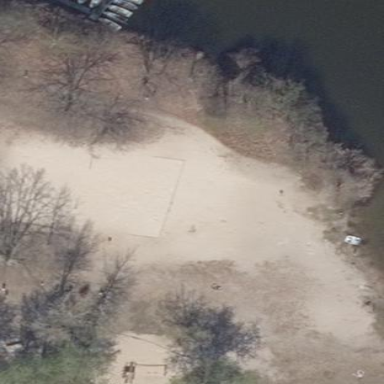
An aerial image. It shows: Volleyball pitch with sand surface for leisure land.